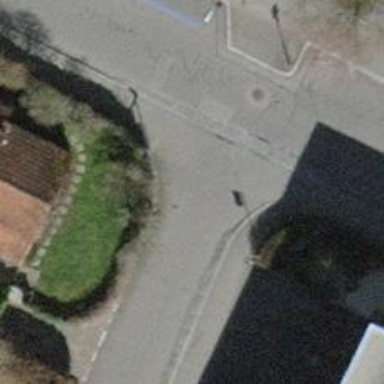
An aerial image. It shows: Asphalt road in residential area.